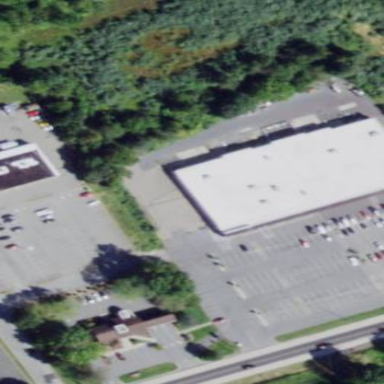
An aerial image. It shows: Supermarket building.